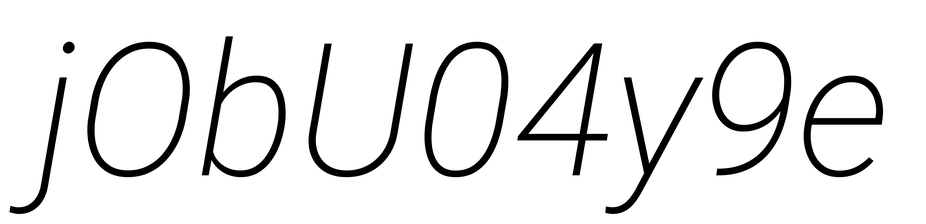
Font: Roboto-Italic_ExtraLight_Italic